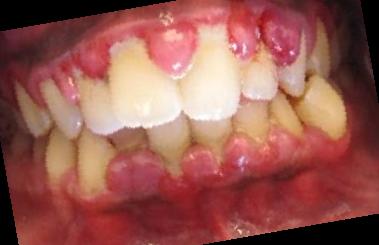
Condition: Gingivitis